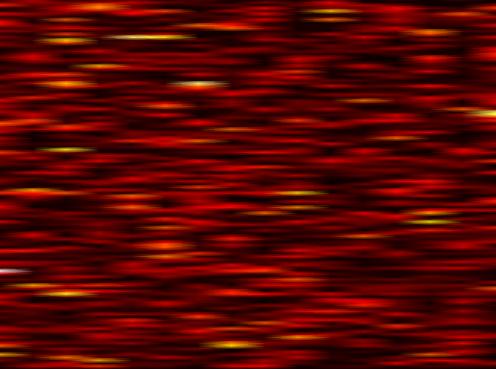
Label: OFDM